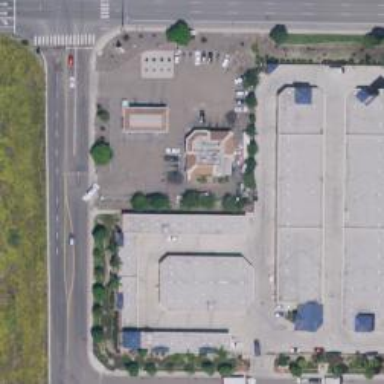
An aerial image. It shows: Convenience shop.